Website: slack
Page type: payment
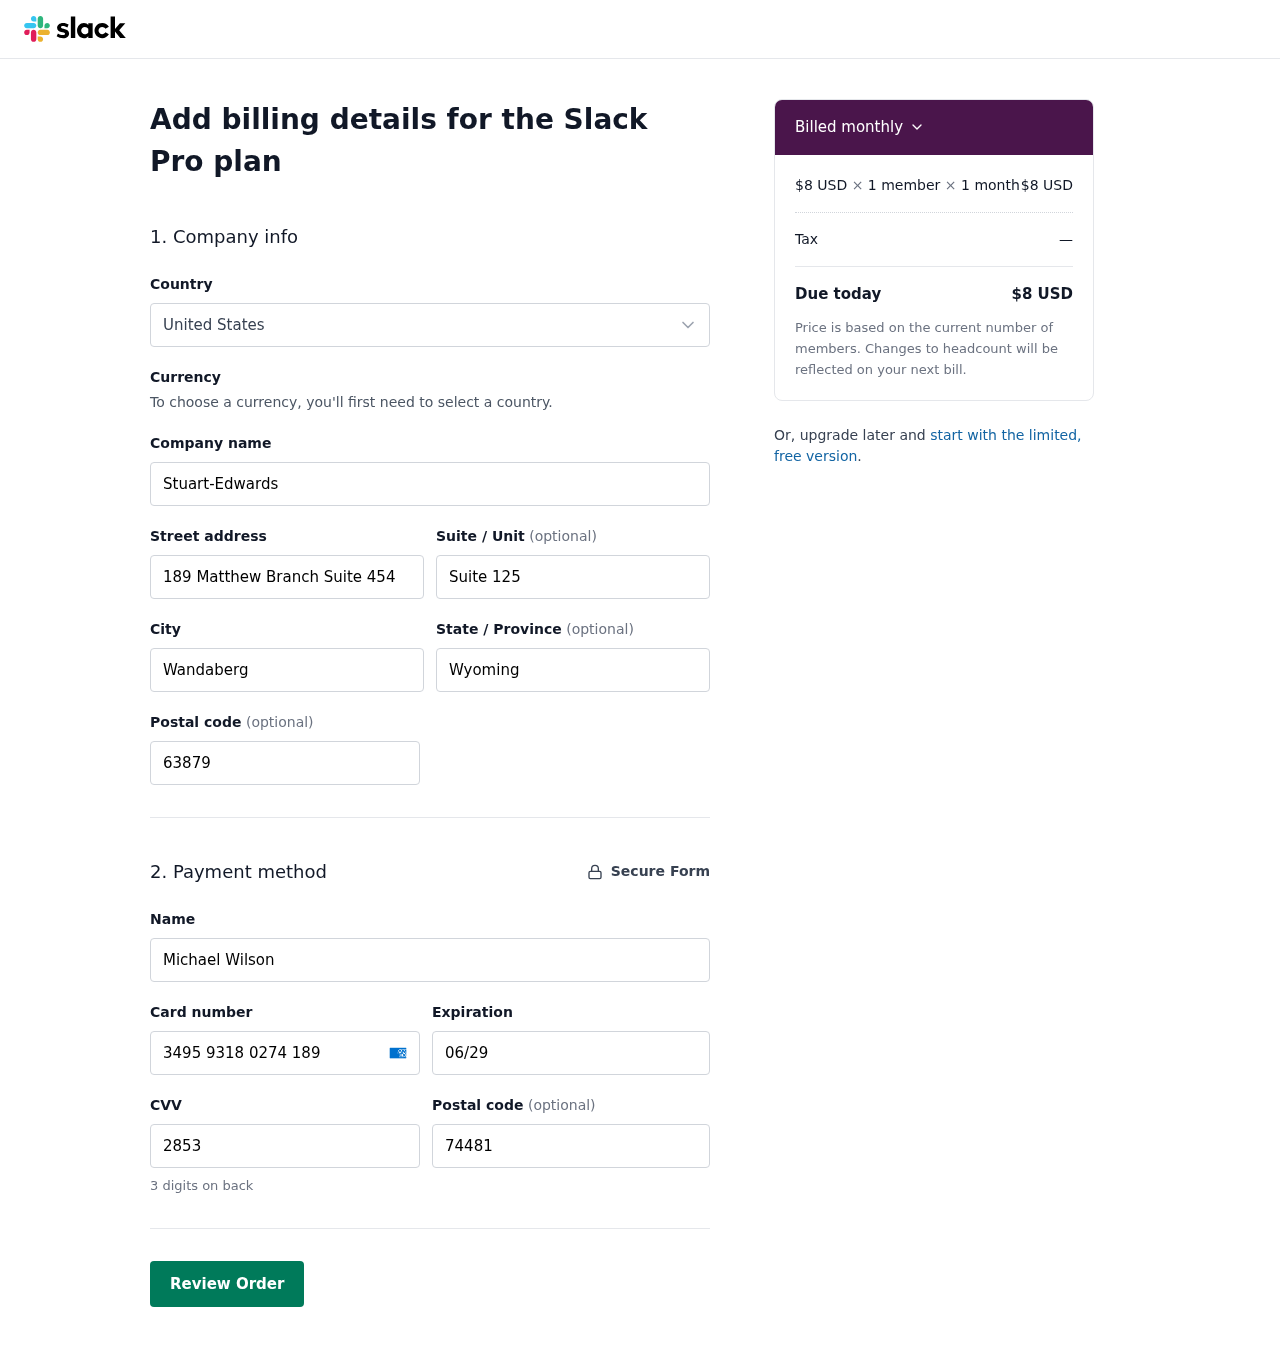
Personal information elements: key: PII_COUNTRY
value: United States
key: PII_COMPANY
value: Stuart-Edwards
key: PII_STREET
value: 189 Matthew Branch Suite 454
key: PII_STREET2
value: Suite 125
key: PII_CITY
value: Wandaberg
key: PII_STATE
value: Wyoming
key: PII_POSTCODE
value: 63879
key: PII_FULLNAME
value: Michael Wilson
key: PII_CARD_NUMBER
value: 3495 9318 0274 189
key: PII_CARD_EXPIRY
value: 06/29
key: PII_CARD_CVV
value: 2853
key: PII_POSTCODE2
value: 74481
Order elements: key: ORDER_PRICE_PER_MEMBER
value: $8 USD
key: ORDER_NUM_MEMBERS
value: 1 member
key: ORDER_NUM_MONTHS
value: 1 month
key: ORDER_SUBTOTAL
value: $8 USD
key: ORDER_TAX
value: —
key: ORDER_TOTAL
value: $8 USD